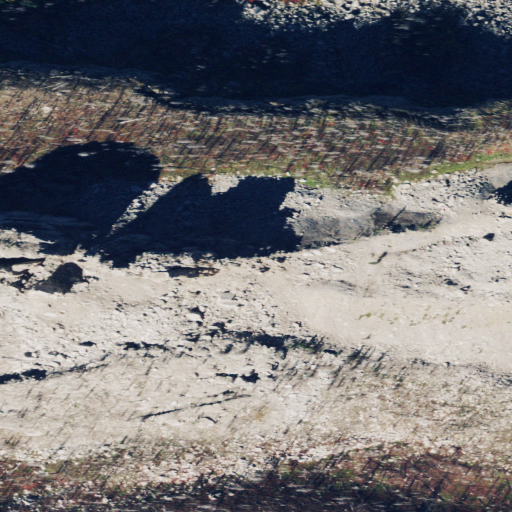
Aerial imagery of mountain in Montana named Gunsight Rock containing shrub, grassland, barren land, and evergreen forest